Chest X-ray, AP view. Patient: 31 years old, sex F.
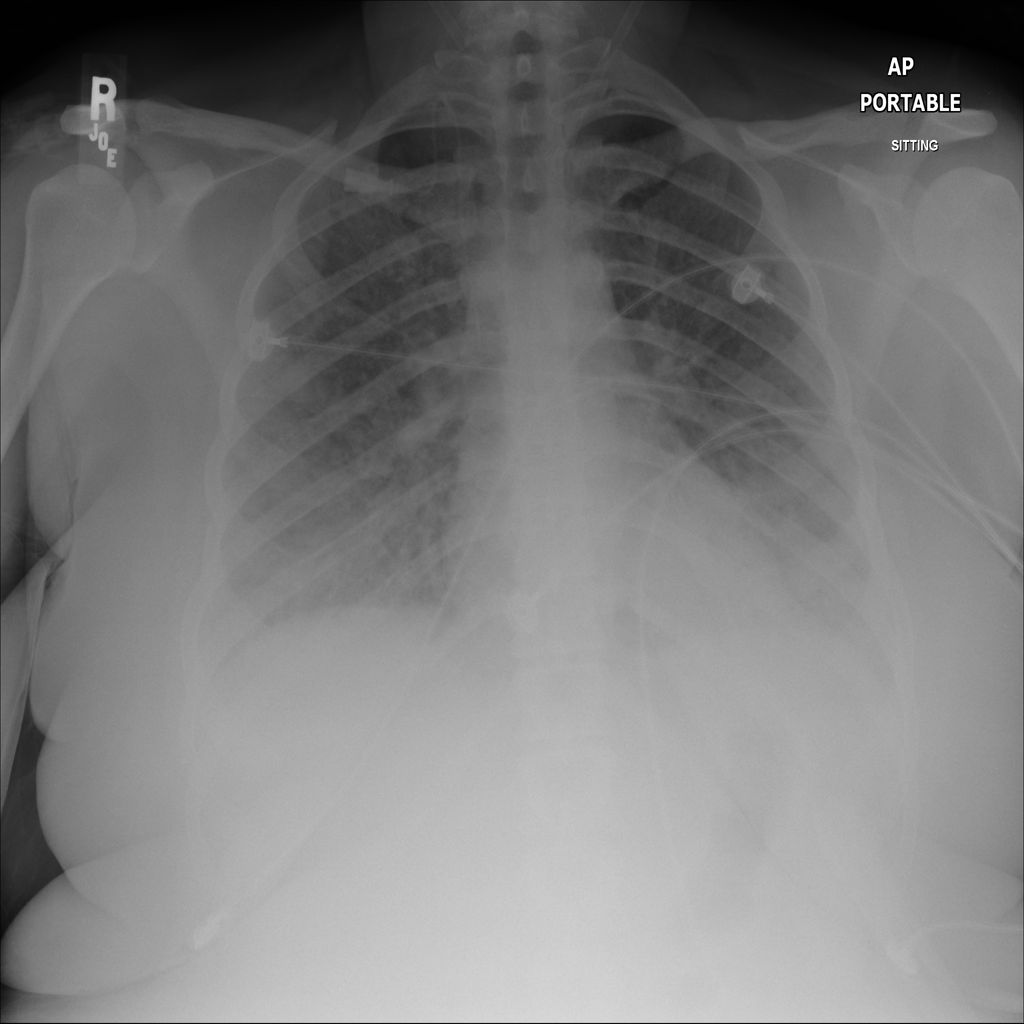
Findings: No Finding